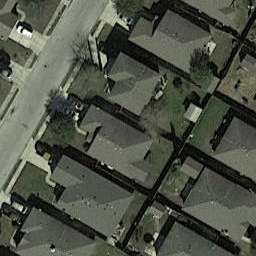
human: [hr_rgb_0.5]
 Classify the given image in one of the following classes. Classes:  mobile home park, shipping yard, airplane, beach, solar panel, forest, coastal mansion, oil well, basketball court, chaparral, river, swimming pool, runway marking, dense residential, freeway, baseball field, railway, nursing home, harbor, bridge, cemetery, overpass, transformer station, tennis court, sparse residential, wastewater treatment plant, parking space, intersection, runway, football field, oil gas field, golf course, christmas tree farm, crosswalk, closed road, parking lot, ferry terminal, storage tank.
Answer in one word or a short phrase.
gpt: dense residential